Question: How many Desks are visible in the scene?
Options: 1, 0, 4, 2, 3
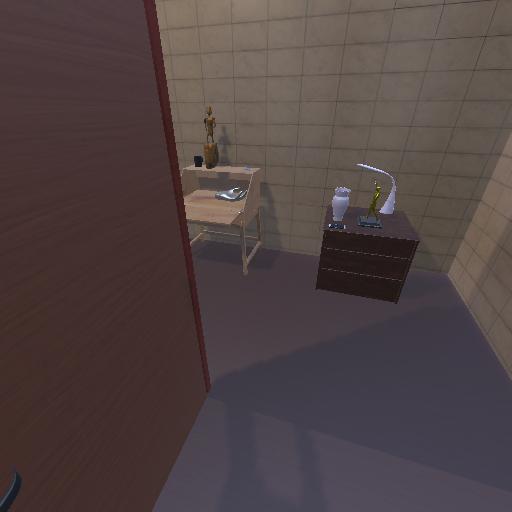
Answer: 1